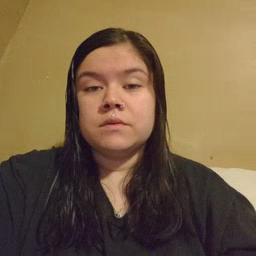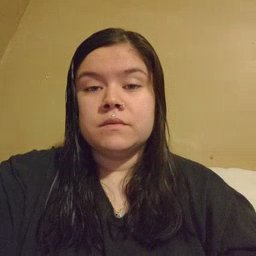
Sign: face